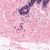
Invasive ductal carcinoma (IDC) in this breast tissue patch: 0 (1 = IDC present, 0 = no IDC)